Aerial crown-view tile of a tropical tree (Barro Colorado Island, Panama), acquired 20250818:
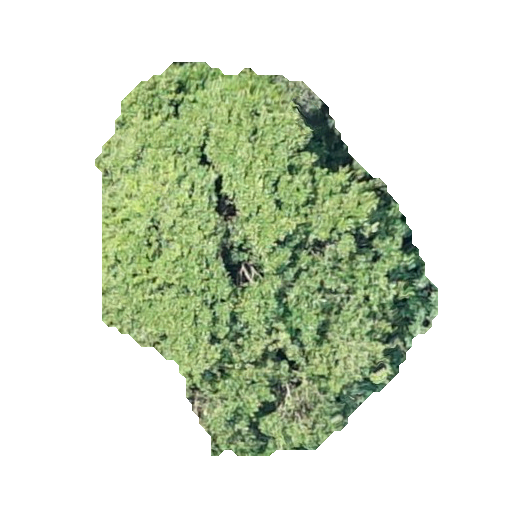
Species: Prioria copaifera
GBIF accepted scientific name: Prioria copaifera
Crown area: 133.661 m²